Question: I am trying to design a layout which basically consists of the following
- Linear Layout (Horizontal)- Linear Layout (Vertical)- - - (end of vertical)- Linear Layout (Vertical)- - - (end of vertical)
(end of horizontal)
Now I have 2 more Linear Layouts (Horizontal orientation) of the similar kind as stated above. A total of 3 in the layout file.
I was able to construct the above requirement. But when I run the application, the views aren't getting distributed evenly. There is a lot of white space at the bottom and the sides of the device screen.
How to do that?
Any corrections/suggestions can be of great help. Thanks.
Below is my xml file
'''
<LinearLayout
android:layout_width="fill_parent"
android:layout_height="wrap_content"
android:layout_margin="20dp"
android:baselineAligned="false"
android:orientation="horizontal" >
<LinearLayout
android:id="@+id/ll1"
android:layout_width="0dp"
android:layout_height="wrap_content"
android:layout_weight="1"
android:orientation="vertical" >
<TextView
android:id="@+id/textView13"
android:layout_width="wrap_content"
android:layout_height="wrap_content"
android:gravity="center_horizontal|center_vertical"
android:text="@string/Connected"
android:textSize="12sp" />
<TextView
android:id="@+id/textView14"
android:layout_width="wrap_content"
android:layout_height="wrap_content"
android:gravity="center_horizontal|center_vertical"
android:text="@string/time"
android:textSize="12sp" />
<ImageView
android:id="@+id/lte3G"
android:layout_width="64dp"
android:layout_height="64dp"
android:gravity="center_horizontal|center_vertical"
android:src="@drawable/lte" />
</LinearLayout>
<LinearLayout
android:id="@+id/ll2"
android:layout_width="0dp"
android:layout_height="wrap_content"
android:layout_weight="1"
android:orientation="vertical" >
<TextView
android:id="@+id/textView22"
android:layout_width="wrap_content"
android:layout_height="wrap_content"
android:gravity="center_horizontal|center_vertical"
android:text="@string/Operator"
android:textSize="12sp" />
<TextView
android:id="@+id/textView23"
android:layout_width="wrap_content"
android:layout_height="wrap_content"
android:gravity="center_horizontal|center_vertical"
android:text="@string/Docomo"
android:textSize="12sp" />
<ImageView
android:id="@+id/operator"
android:layout_width="64dp"
android:layout_height="64dp"
android:gravity="center_horizontal|center_vertical"
android:src="@drawable/network" />
</LinearLayout>
</LinearLayout>
<LinearLayout
android:layout_width="fill_parent"
android:layout_height="wrap_content"
android:layout_margin="20dp"
android:baselineAligned="false"
android:orientation="horizontal" >
<LinearLayout
android:id="@+id/ll3"
android:layout_width="0dp"
android:layout_height="wrap_content"
android:layout_weight="1"
android:orientation="vertical" >
<TextView
android:id="@+id/textView16"
android:layout_width="wrap_content"
android:layout_height="wrap_content"
android:gravity="center_horizontal|center_vertical"
android:text="@string/Short"
android:textSize="12sp" />
<TextView
android:id="@+id/textView17"
android:layout_width="wrap_content"
android:layout_height="wrap_content"
android:gravity="center_horizontal|center_vertical"
android:text="@string/Messages"
android:textSize="12sp" />
<ImageView
android:id="@+id/SMS"
android:layout_width="64dp"
android:layout_height="64dp"
android:gravity="center_horizontal|center_vertical"
android:src="@drawable/sms" />
</LinearLayout>
<LinearLayout
android:id="@+id/ll4"
android:layout_width="0dp"
android:layout_height="wrap_content"
android:layout_weight="1"
android:orientation="vertical" >
<TextView
android:id="@+id/textView25"
android:layout_width="wrap_content"
android:layout_height="wrap_content"
android:gravity="center_horizontal|center_vertical"
android:text="@string/Connected1"
android:textSize="12sp" />
<TextView
android:id="@+id/textView26"
android:layout_width="wrap_content"
android:layout_height="wrap_content"
android:gravity="center_horizontal|center_vertical"
android:text="@string/Clients"
android:textSize="12sp" />
<ImageView
android:id="@+id/clients"
android:layout_width="64dp"
android:layout_height="64dp"
android:gravity="center_horizontal|center_vertical"
android:src="@drawable/clients" />
</LinearLayout>
</LinearLayout>
<LinearLayout
android:layout_width="fill_parent"
android:layout_height="wrap_content"
android:layout_margin="20dp"
android:baselineAligned="false"
android:orientation="horizontal" >
<LinearLayout
android:id="@+id/ll5"
android:layout_width="0dp"
android:layout_height="wrap_content"
android:layout_weight="1"
android:orientation="vertical" >
<TextView
android:id="@+id/textView19"
android:layout_width="wrap_content"
android:layout_height="wrap_content"
android:gravity="center_horizontal|center_vertical"
android:text="@string/Traffic"
android:textSize="12sp" />
<TextView
android:id="@+id/textView20"
android:layout_width="wrap_content"
android:layout_height="wrap_content"
android:gravity="center_horizontal|center_vertical"
android:text="@string/Usage"
android:textSize="12sp" />
<ImageView
android:id="@+id/traffic"
android:layout_width="64dp"
android:layout_height="64dp"
android:gravity="center_horizontal|center_vertical"
android:src="@drawable/traffic" />
</LinearLayout>
<LinearLayout
android:id="@+id/ll6"
android:layout_width="0dp"
android:layout_height="wrap_content"
android:layout_weight="1"
android:orientation="vertical" >
<TextView
android:id="@+id/textView28"
android:layout_width="wrap_content"
android:layout_height="wrap_content"
android:gravity="center_horizontal|center_vertical"
android:text="@string/Battery"
android:textSize="12sp" />
<TextView
android:id="@+id/textView29"
android:layout_width="wrap_content"
android:layout_height="wrap_content"
android:gravity="center_horizontal|center_vertical"
android:text="@string/Status"
android:textSize="12sp" />
<ImageView
android:id="@+id/imageView7"
android:layout_width="64dp"
android:layout_height="64dp"
android:gravity="center_horizontal|center_vertical"
android:src="@drawable/battery" />
</LinearLayout>
</LinearLayout>
'''
Below is the screenshot.

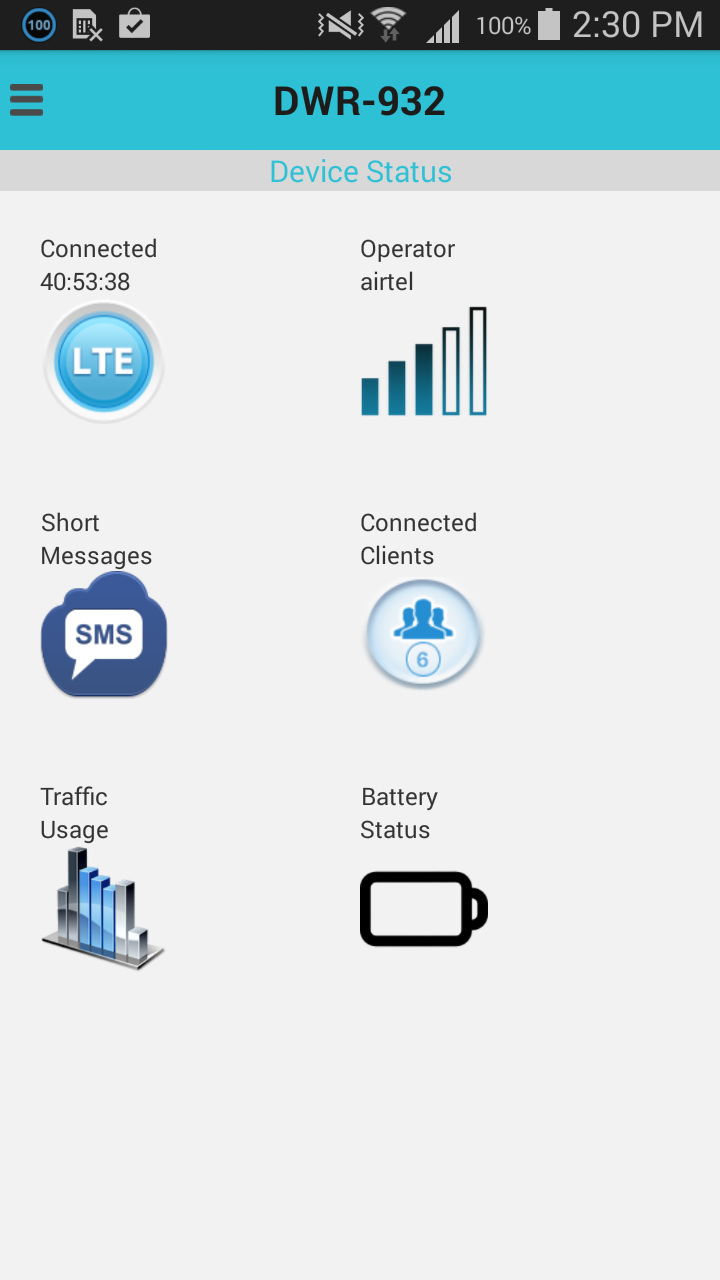
Answer: The following xml solves your problem
'''
<LinearLayout xmlns:android="http://schemas.android.com/apk/res/android"
xmlns:tools="http://schemas.android.com/tools"
android:layout_width="match_parent"
android:layout_height="match_parent"
android:gravity="center"
android:orientation="vertical"
tools:context="com.example.stackoverflow_2.MainActivity" >
<LinearLayout
android:layout_width="fill_parent"
android:layout_height="wrap_content"
android:layout_margin="20dp"
android:baselineAligned="false"
android:orientation="horizontal"
android:weightSum="2" >
<LinearLayout
android:id="@+id/ll1"
android:layout_width="0dp"
android:layout_height="wrap_content"
android:layout_weight="1"
android:gravity="center"
android:orientation="vertical" >
<TextView
android:id="@+id/textView13"
android:layout_width="wrap_content"
android:layout_height="wrap_content"
android:gravity="center_horizontal|center_vertical"
android:text="@string/Connected"
android:textSize="12sp" />
<TextView
android:id="@+id/textView14"
android:layout_width="wrap_content"
android:layout_height="wrap_content"
android:gravity="center_horizontal|center_vertical"
android:text="@string/time"
android:textSize="12sp" />
<ImageView
android:id="@+id/lte3G"
android:layout_width="64dp"
android:layout_height="64dp"
android:gravity="center_horizontal|center_vertical"
android:src="@drawable/lte" />
</LinearLayout>
<LinearLayout
android:id="@+id/ll2"
android:layout_width="0dp"
android:layout_height="wrap_content"
android:layout_weight="1"
android:gravity="center"
android:orientation="vertical" >
<TextView
android:id="@+id/textView22"
android:layout_width="wrap_content"
android:layout_height="wrap_content"
android:gravity="center_horizontal|center_vertical"
android:text="@string/Operator"
android:textSize="12sp" />
<TextView
android:id="@+id/textView23"
android:layout_width="wrap_content"
android:layout_height="wrap_content"
android:gravity="center_horizontal|center_vertical"
android:text="@string/Docomo"
android:textSize="12sp" />
<ImageView
android:id="@+id/operator"
android:layout_width="64dp"
android:layout_height="64dp"
android:gravity="center_horizontal|center_vertical"
android:src="@drawable/network" />
</LinearLayout>
</LinearLayout>
<LinearLayout
android:layout_width="fill_parent"
android:layout_height="wrap_content"
android:layout_margin="20dp"
android:baselineAligned="false"
android:orientation="horizontal" >
<LinearLayout
android:id="@+id/ll3"
android:layout_width="0dp"
android:layout_height="wrap_content"
android:layout_weight="1"
android:gravity="center"
android:orientation="vertical" >
<TextView
android:id="@+id/textView16"
android:layout_width="wrap_content"
android:layout_height="wrap_content"
android:gravity="center_horizontal|center_vertical"
android:text="@string/Short"
android:textSize="12sp" />
<TextView
android:id="@+id/textView17"
android:layout_width="wrap_content"
android:layout_height="wrap_content"
android:gravity="center_horizontal|center_vertical"
android:text="@string/Messages"
android:textSize="12sp" />
<ImageView
android:id="@+id/SMS"
android:layout_width="64dp"
android:layout_height="64dp"
android:gravity="center_horizontal|center_vertical"
android:src="@drawable/sms" />
</LinearLayout>
<LinearLayout
android:id="@+id/ll4"
android:layout_width="0dp"
android:layout_height="wrap_content"
android:layout_weight="1"
android:gravity="center"
android:orientation="vertical" >
<TextView
android:id="@+id/textView25"
android:layout_width="wrap_content"
android:layout_height="wrap_content"
android:gravity="center_horizontal|center_vertical"
android:text="@string/Connected1"
android:textSize="12sp" />
<TextView
android:id="@+id/textView26"
android:layout_width="wrap_content"
android:layout_height="wrap_content"
android:gravity="center_horizontal|center_vertical"
android:text="Clients"
android:textSize="12sp" />
<ImageView
android:id="@+id/clients"
android:layout_width="64dp"
android:layout_height="64dp"
android:gravity="center_horizontal|center_vertical"
android:src="@drawable/clients" />
</LinearLayout>
</LinearLayout>
<LinearLayout
android:layout_width="fill_parent"
android:layout_height="wrap_content"
android:layout_margin="20dp"
android:baselineAligned="false"
android:orientation="horizontal" >
<LinearLayout
android:id="@+id/ll5"
android:layout_width="0dp"
android:layout_height="wrap_content"
android:layout_weight="1"
android:gravity="center"
android:orientation="vertical" >
<TextView
android:id="@+id/textView19"
android:layout_width="wrap_content"
android:layout_height="wrap_content"
android:gravity="center_horizontal|center_vertical"
android:text="Traffic"
android:textSize="12sp" />
<TextView
android:id="@+id/textView20"
android:layout_width="wrap_content"
android:layout_height="wrap_content"
android:gravity="center_horizontal|center_vertical"
android:text="Usage"
android:textSize="12sp" />
<ImageView
android:id="@+id/traffic"
android:layout_width="64dp"
android:layout_height="64dp"
android:gravity="center_horizontal|center_vertical"
android:src="@drawable/traffic" />
</LinearLayout>
<LinearLayout
android:id="@+id/ll6"
android:layout_width="0dp"
android:layout_height="wrap_content"
android:layout_weight="1"
android:gravity="center"
android:orientation="vertical" >
<TextView
android:id="@+id/textView28"
android:layout_width="wrap_content"
android:layout_height="wrap_content"
android:gravity="center_horizontal|center_vertical"
android:text="Battery"
android:textSize="12sp" />
<TextView
android:id="@+id/textView29"
android:layout_width="wrap_content"
android:layout_height="wrap_content"
android:gravity="center_horizontal|center_vertical"
android:text="Status"
android:textSize="12sp" />
<ImageView
android:id="@+id/imageView7"
android:layout_width="64dp"
android:layout_height="64dp"
android:gravity="center_horizontal|center_vertical"
android:src="@drawable/battery" />
</LinearLayout>
</LinearLayout>
</LinearLayout>
'''
This produces following layout